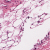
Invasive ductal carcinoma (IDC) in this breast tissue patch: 1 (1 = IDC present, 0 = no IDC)